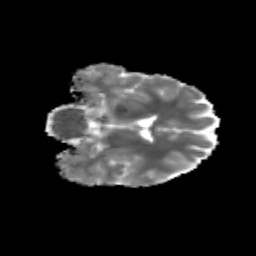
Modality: MD
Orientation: coronal
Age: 24
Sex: male
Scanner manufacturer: siemens
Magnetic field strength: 3 T
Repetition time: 3.5 s
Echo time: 0.125 s